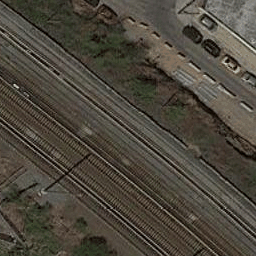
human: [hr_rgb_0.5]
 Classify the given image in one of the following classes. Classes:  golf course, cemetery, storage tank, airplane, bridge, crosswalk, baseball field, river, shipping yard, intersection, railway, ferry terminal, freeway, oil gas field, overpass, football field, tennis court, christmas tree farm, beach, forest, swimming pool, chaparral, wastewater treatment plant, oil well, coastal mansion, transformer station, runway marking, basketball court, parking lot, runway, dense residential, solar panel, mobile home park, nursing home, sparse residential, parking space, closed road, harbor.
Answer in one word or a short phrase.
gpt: railway